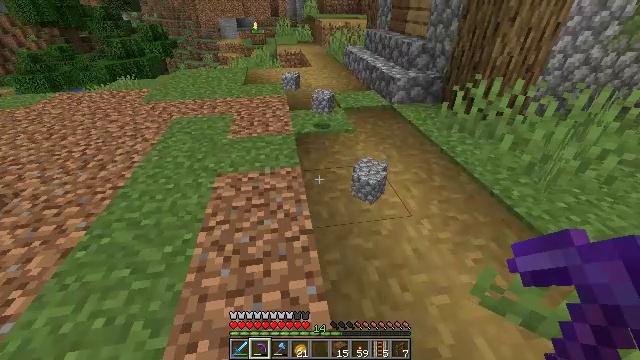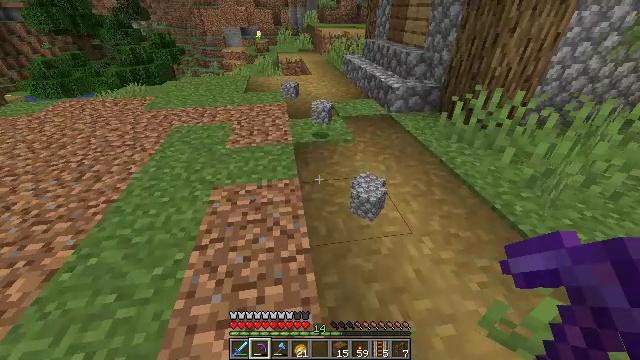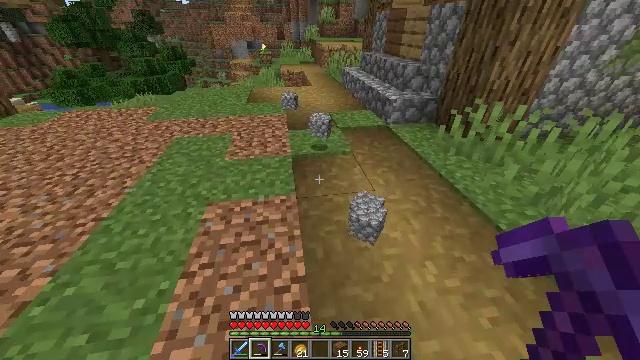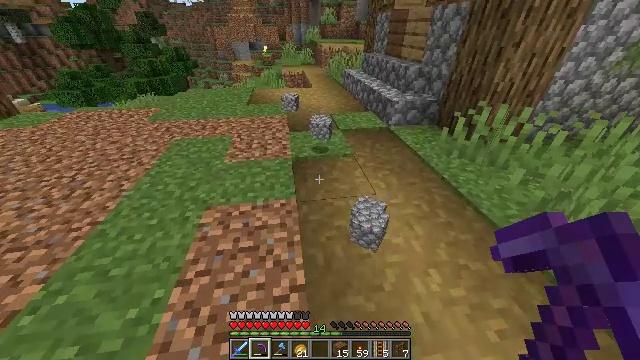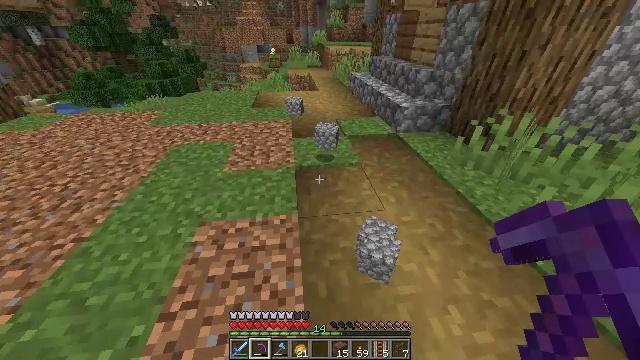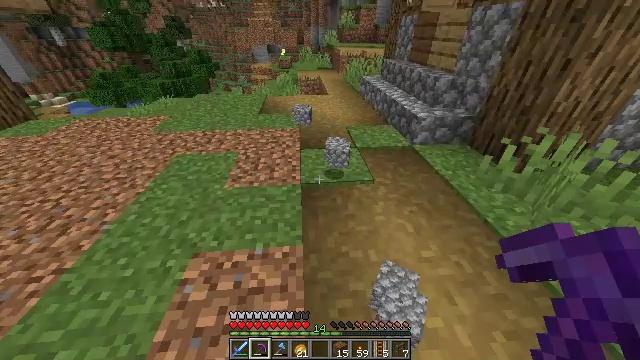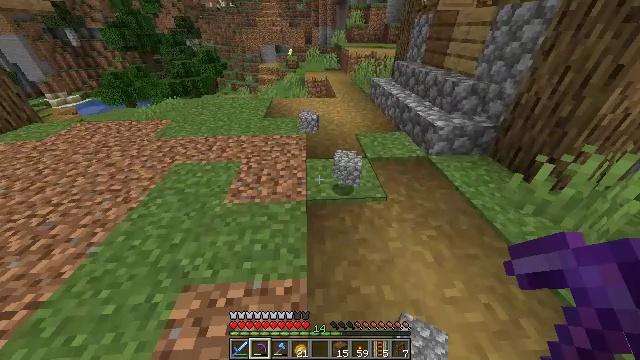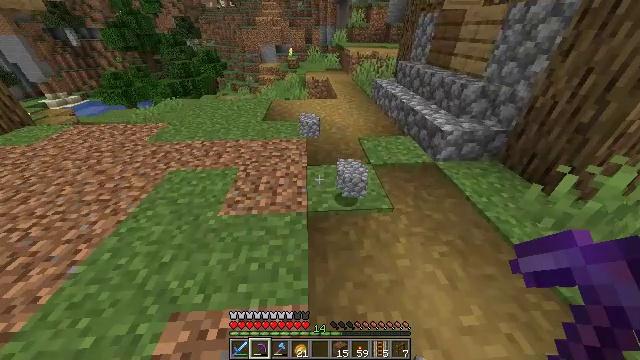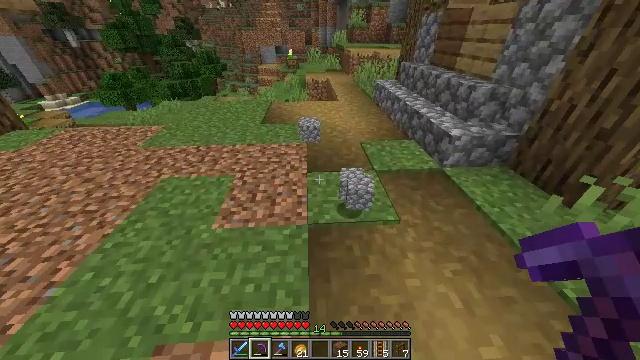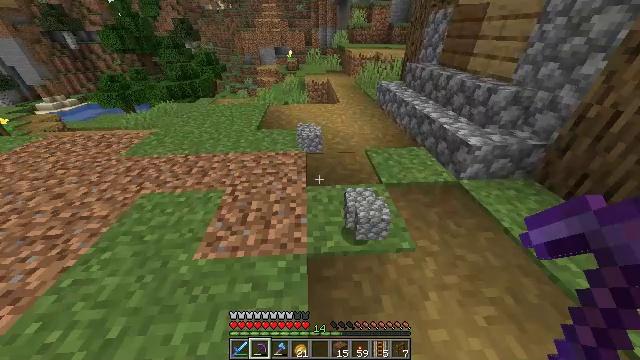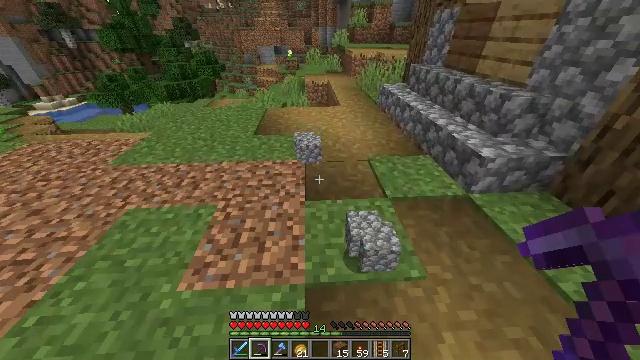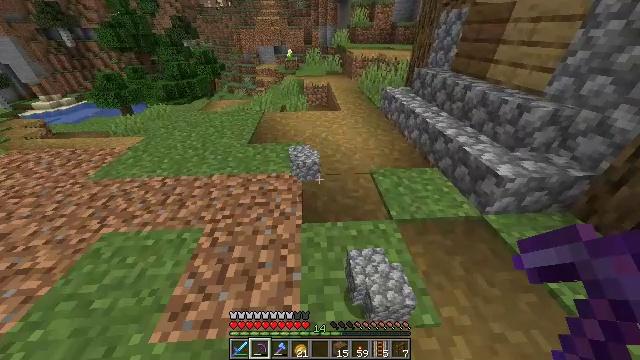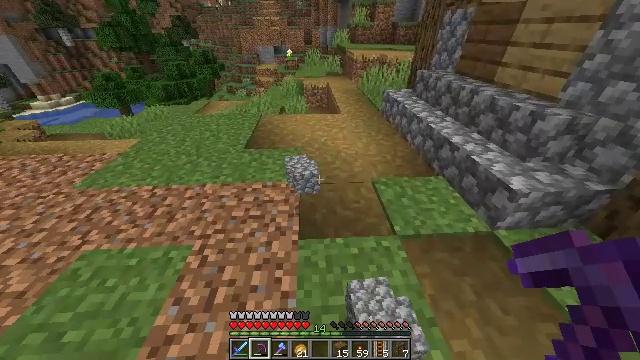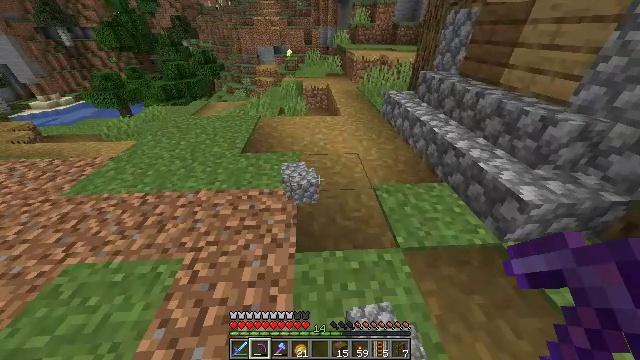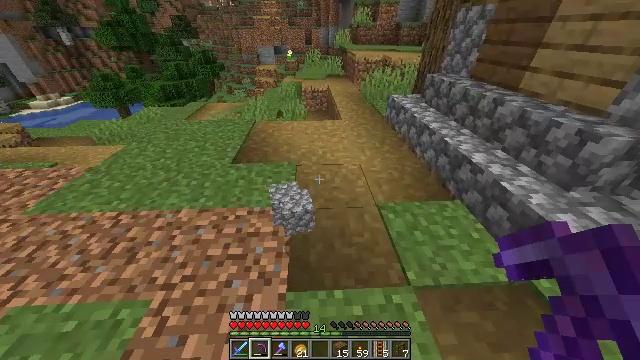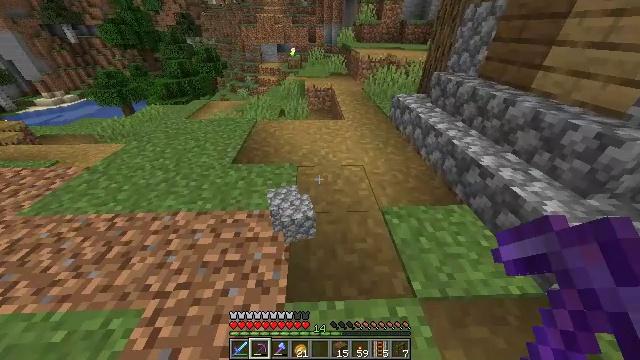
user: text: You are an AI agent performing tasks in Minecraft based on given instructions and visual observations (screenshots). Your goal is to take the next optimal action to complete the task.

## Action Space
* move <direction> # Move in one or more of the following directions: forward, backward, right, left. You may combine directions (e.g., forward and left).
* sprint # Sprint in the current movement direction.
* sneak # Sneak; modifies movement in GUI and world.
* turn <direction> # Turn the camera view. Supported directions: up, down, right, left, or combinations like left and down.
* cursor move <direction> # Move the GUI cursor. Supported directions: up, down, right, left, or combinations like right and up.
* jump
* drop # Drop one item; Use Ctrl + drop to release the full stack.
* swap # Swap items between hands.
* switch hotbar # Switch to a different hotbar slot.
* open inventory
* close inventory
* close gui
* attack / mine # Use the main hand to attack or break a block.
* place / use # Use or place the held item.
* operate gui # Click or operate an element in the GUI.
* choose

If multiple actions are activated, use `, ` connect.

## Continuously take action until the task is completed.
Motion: motion action
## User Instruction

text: Reclaim the grass path segment.
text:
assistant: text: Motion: move forward, sprint
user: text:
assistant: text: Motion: move forward, sprint
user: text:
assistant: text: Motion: move forward, sprint
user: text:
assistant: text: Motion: move forward, sprint, turn left
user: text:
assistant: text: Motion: move forward, sprint, turn left
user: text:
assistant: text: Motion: move forward, sprint, turn left
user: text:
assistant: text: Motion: move forward
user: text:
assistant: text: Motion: move forward
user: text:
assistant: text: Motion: move forward
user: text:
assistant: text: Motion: move forward
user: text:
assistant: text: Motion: move forward
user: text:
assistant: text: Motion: move forward
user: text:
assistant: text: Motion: move forward
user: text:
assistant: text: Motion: move forward, sprint
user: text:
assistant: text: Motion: move forward, sprint
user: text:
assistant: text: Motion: move forward, sprint, turn left
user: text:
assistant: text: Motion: move forward, sprint, turn left
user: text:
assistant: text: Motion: move forward, sprint, turn left and down
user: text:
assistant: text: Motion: move forward, turn left and down
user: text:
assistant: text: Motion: move forward, turn left
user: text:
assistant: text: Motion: move forward, turn left
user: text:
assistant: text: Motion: move forward, turn left
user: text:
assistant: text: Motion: move forward, turn left
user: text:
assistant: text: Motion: move forward, turn left
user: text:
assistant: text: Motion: move forward, sprint, turn left and up
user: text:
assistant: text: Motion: move forward, sprint, turn left and up
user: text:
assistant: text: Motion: move forward, sprint, turn left
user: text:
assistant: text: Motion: move forward, sprint, turn left
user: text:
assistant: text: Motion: move forward, sprint, turn left
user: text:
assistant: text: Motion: move forward, sprint, turn left and up